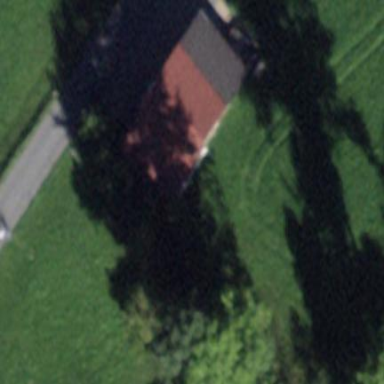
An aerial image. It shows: Shed building.